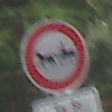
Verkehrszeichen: VerbotGespannfuhrwerke
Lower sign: ZeitangabenMitBeschraenkungAufWochentage9
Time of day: MorningAfternoon
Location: Outdoor (Urban)
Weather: Overcast
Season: NotSpecified
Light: Natural